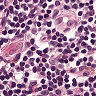
Metastatic tissue present: no